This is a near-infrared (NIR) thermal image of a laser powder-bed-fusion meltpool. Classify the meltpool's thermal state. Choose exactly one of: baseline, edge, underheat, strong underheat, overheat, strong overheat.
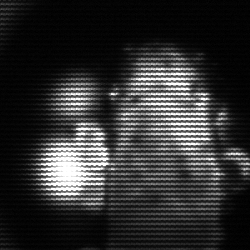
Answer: strong underheat